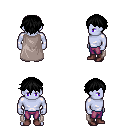
a pixel art fantasy rpg character, male body template, dark elf, purple skin, gray cape, magenta pants, black short bangs hairstyle, maroon shoes, four views (front, back, left, right), 2x2 character sprite sheet, small pixel art, hard edges, no anti-aliasing